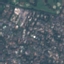
Land use / land cover class: Residential